Question: I've been trying to find the location of this symbol with firebug and other inspection tools.
You can see the symbol market in red in this screenshot. I want to remove it or at least change the color so it blends with the background.

This is the web page:
<URL>
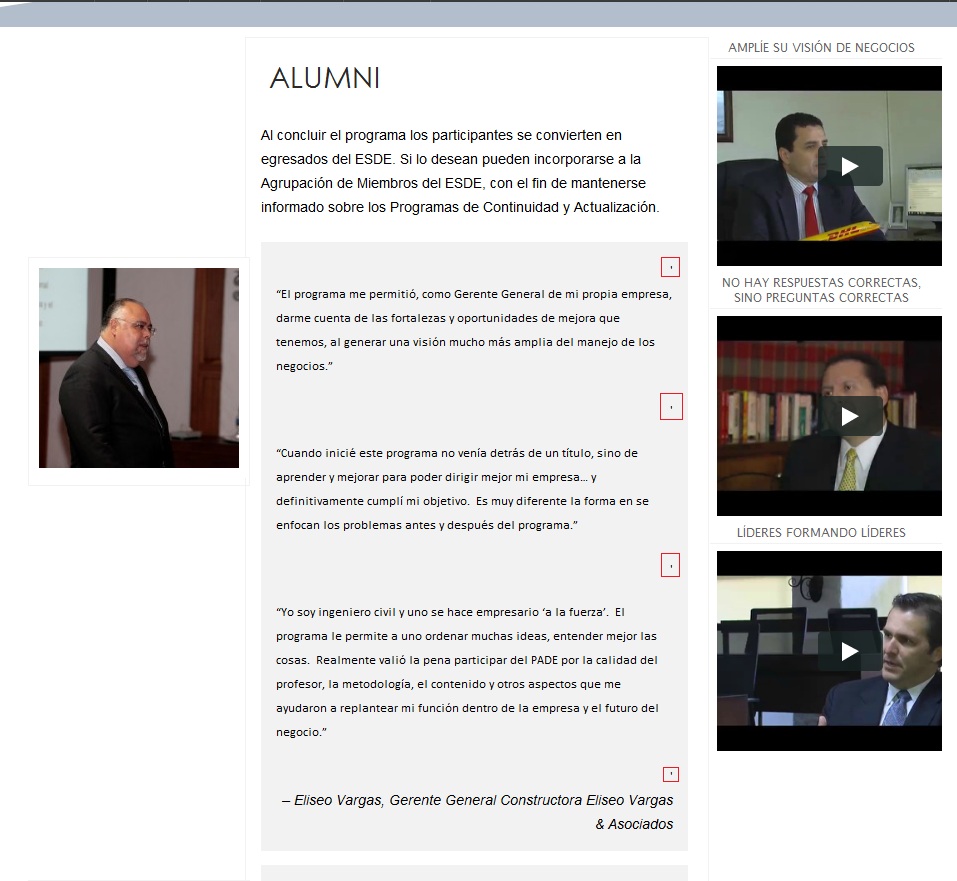
Answer: In your 'style.css' file on line 88 you have:
'''
q:before, q:after{ content: "'";}
'''
which is adding the ''' character. Remove it or override it to an empty string ('content: ""').